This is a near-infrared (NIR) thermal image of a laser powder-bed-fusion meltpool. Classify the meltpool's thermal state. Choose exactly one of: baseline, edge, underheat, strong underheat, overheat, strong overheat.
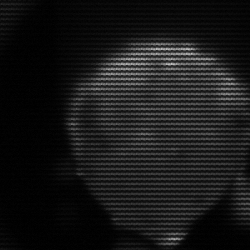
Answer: edge